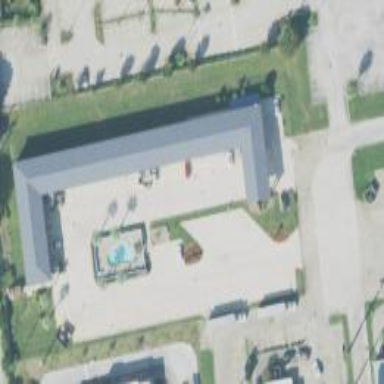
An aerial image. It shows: Hotel building.